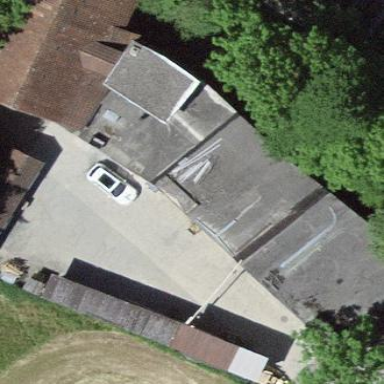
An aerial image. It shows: Warehouse.